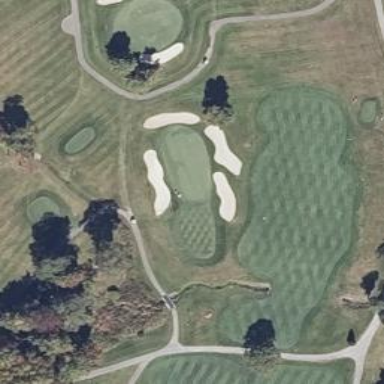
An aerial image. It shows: Golf hole.